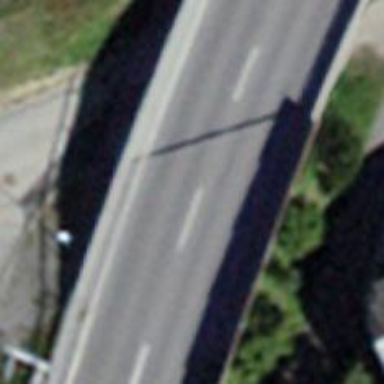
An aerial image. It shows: Primary highway on asphalt bridge.